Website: apple
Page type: cart
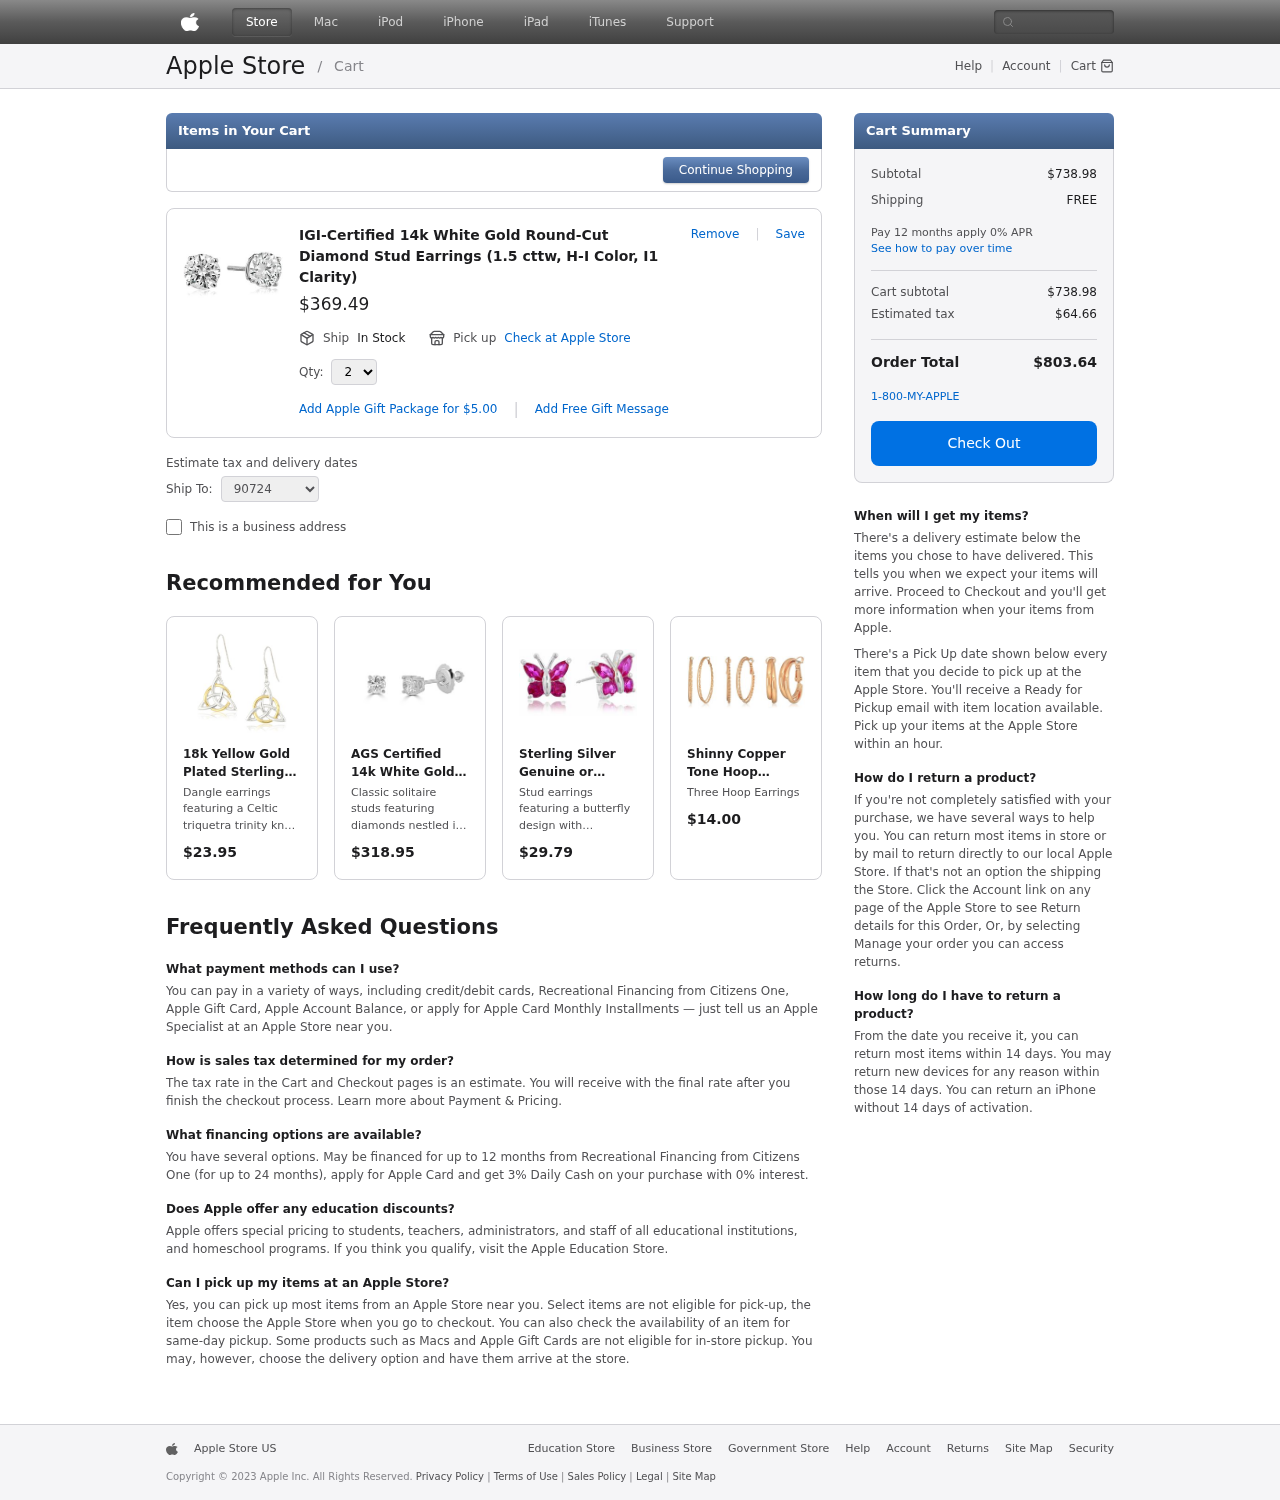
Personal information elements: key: PII_POSTCODE
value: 90724
Product elements: key: PRODUCT1_NAME
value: IGI-Certified 14k White Gold Round-Cut Diamond Stud Earrings (1.5 cttw, H-I Color, I1 Clarity)
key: PRODUCT1_PRICE
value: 369.49
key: PRODUCT1_QUANTITY
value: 2
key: PRODUCT2_DESC
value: Dangle earrings featuring a Celtic triquetra trinity knot design in sterling silver with 18k yellow gold plated details
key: PRODUCT2_NAME
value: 18k Yellow Gold Plated Sterling Silver Two Tone Celtic Triquetra Trinity Knot Triangle Drop Earrings
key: PRODUCT2_PRICE
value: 23.95
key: PRODUCT3_DESC
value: Classic solitaire studs featuring diamonds nestled in four-prong settings and screw-on backings
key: PRODUCT3_NAME
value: AGS Certified 14k White Gold Round-Cut Diamond Stud Earrings (2cttw, K-L Color, I1-I2 Clarity)
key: PRODUCT3_PRICE
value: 318.95
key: PRODUCT4_DESC
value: Stud earrings featuring a butterfly design with marquise and round cut genuine African amethyst stones set in high polished sterling silver
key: PRODUCT4_NAME
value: Sterling Silver Genuine or Created Gemstone Butterfly Stud Earrings
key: PRODUCT4_PRICE
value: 29.79
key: PRODUCT5_DESC
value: Three Hoop Earrings
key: PRODUCT5_NAME
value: Shinny Copper Tone Hoop Earrings
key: PRODUCT5_PRICE
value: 14
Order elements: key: ORDER_SUBTOTAL
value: $738.98
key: ORDER_SHIPPING_COST
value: FREE
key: ORDER_SUBTOTAL2
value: $738.98
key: ORDER_TAX
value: $64.66
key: ORDER_TOTAL
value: $803.64